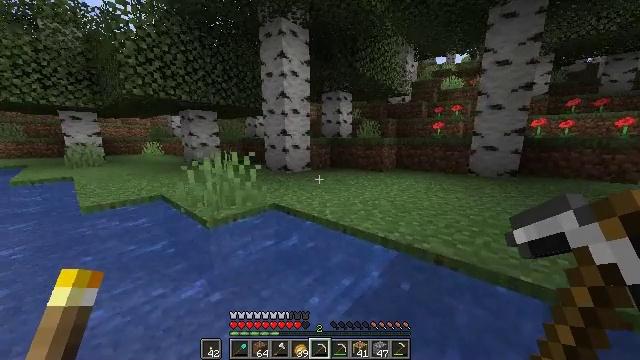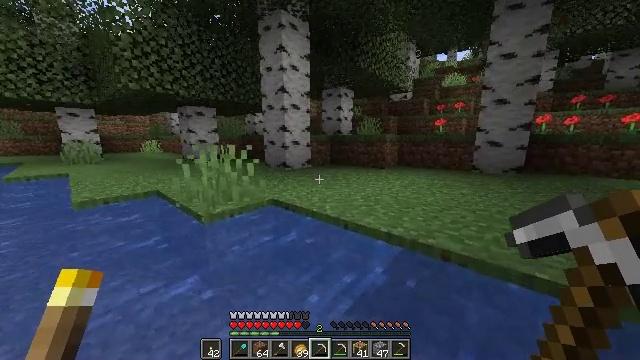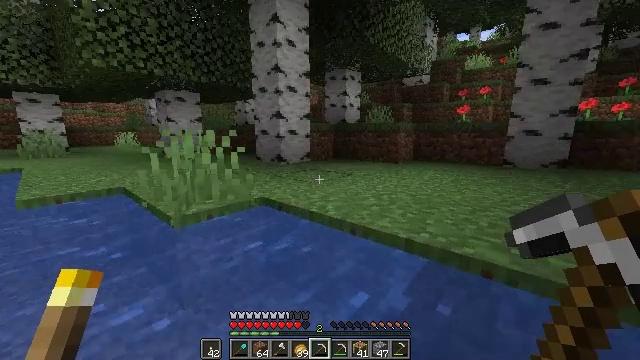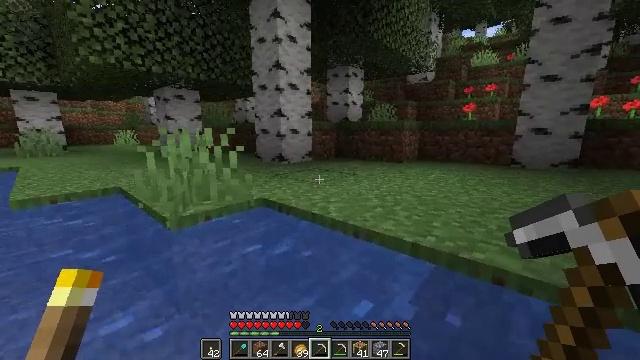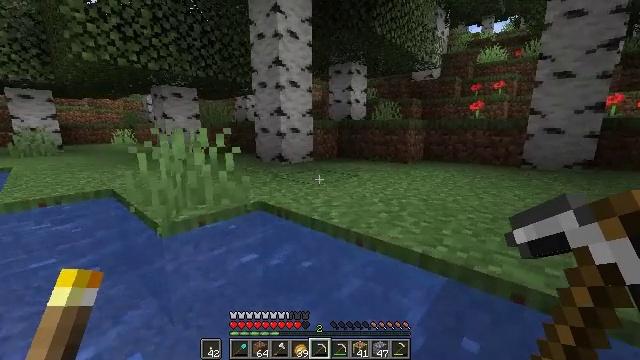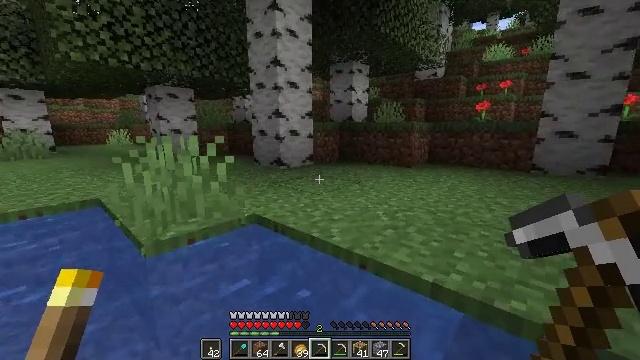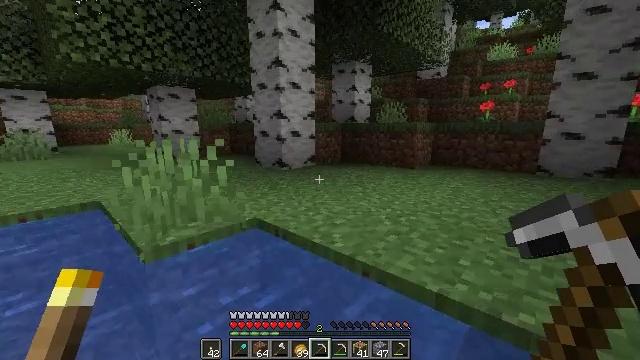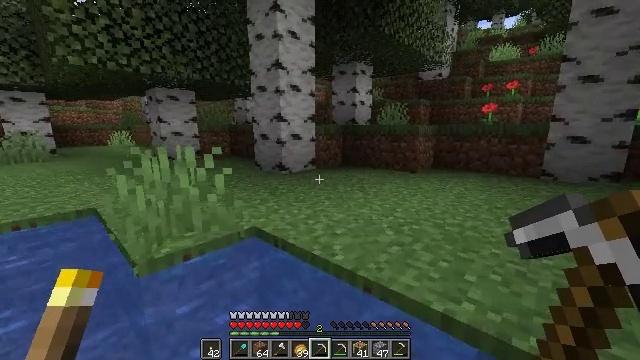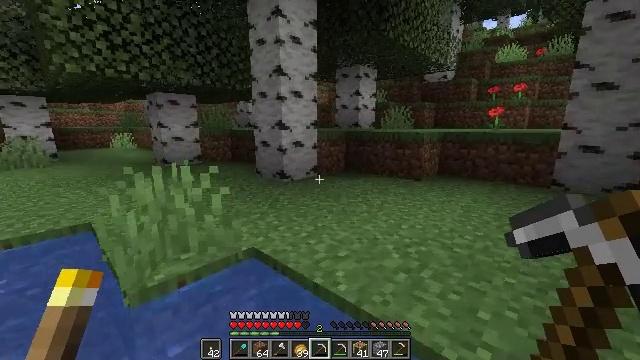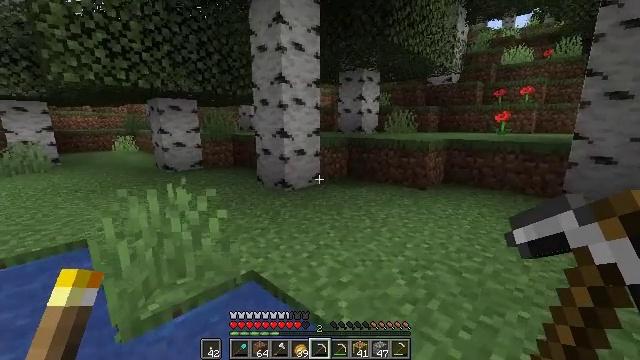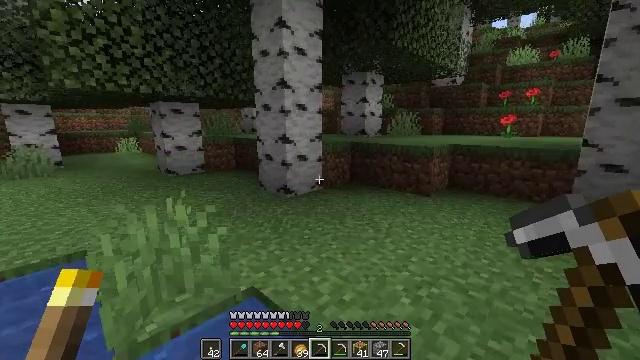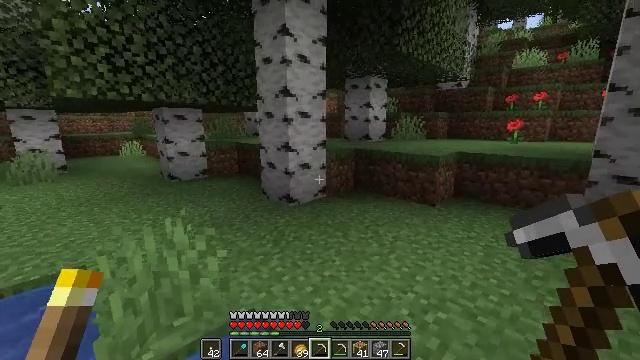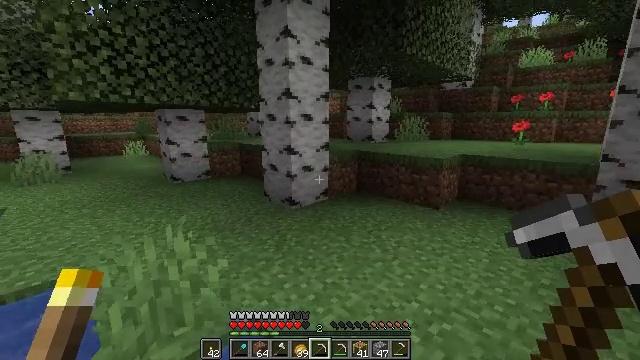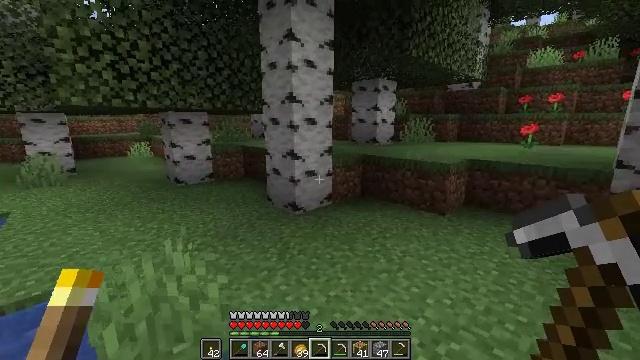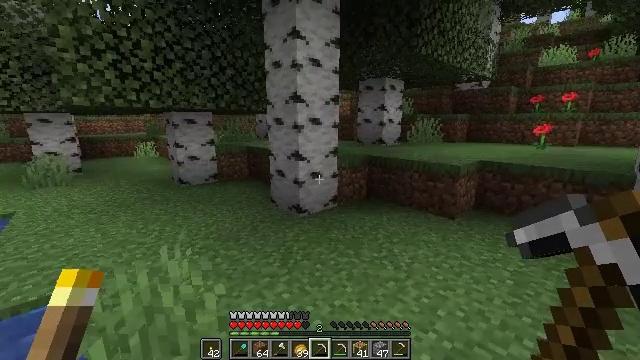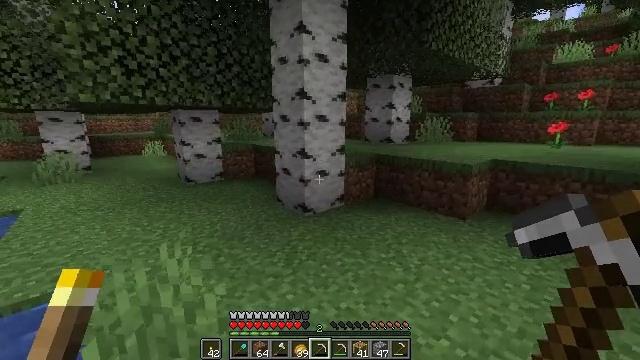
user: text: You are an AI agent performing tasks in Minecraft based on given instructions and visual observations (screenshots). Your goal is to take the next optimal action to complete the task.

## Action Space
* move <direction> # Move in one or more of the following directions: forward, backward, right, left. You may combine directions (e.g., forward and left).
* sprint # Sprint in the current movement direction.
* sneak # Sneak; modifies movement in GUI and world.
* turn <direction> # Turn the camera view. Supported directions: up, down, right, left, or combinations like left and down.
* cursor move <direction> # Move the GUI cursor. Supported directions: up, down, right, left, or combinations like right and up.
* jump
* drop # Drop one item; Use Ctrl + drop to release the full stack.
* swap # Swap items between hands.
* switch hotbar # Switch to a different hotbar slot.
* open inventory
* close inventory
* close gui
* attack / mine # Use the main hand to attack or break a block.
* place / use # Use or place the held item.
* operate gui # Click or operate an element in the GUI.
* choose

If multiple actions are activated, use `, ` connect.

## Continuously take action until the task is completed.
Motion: motion action
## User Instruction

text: Harvest kelp plant in the water.
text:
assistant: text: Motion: move forward, jump
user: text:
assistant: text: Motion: move forward, jump
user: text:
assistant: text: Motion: move forward, jump
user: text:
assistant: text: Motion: move forward, sprint, jump
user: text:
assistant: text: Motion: move forward, sprint, jump
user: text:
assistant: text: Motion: move forward, sprint, jump
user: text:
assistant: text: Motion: move forward, jump
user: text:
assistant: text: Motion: move forward, jump
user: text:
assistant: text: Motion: move forward, jump
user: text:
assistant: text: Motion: move forward, jump
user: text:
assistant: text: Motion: move forward, jump
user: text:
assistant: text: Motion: move forward, jump
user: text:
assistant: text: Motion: move forward, jump
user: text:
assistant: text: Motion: move forward, turn left, jump
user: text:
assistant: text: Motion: move forward, sprint, turn left, jump
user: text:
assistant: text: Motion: move forward, sprint, turn left, jump
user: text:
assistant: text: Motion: move forward, sprint, turn left, jump
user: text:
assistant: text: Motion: move forward, sprint, turn left, jump
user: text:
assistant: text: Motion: move forward, turn left, jump
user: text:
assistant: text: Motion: move forward, turn left, jump
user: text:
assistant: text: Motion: move forward, turn left, jump
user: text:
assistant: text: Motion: move forward, turn left, jump
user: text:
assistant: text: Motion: move forward, turn left, jump
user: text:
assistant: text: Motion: move forward, turn left
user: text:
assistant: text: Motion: move forward, turn left
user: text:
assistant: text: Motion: move forward, turn left
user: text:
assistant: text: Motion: move forward, turn left
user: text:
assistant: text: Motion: move forward
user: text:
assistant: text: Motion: move forward, sprint
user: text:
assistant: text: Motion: move forward, sprint